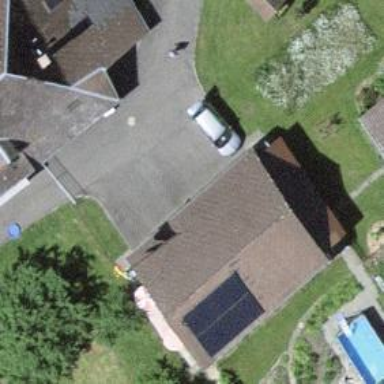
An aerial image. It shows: Garage building.